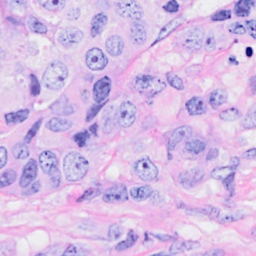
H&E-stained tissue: Breast